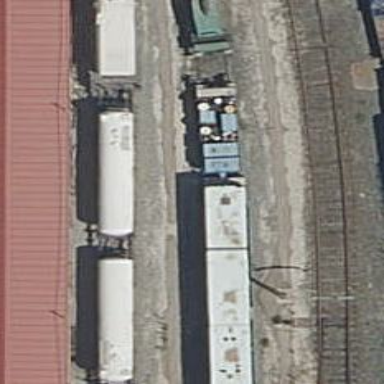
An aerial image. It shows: Rail yard with electrified contact lines for the railway.